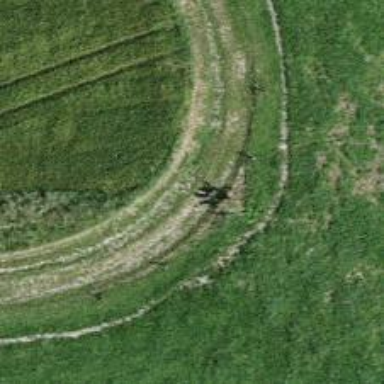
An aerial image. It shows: Grass track.